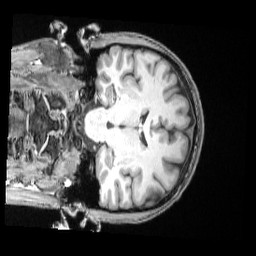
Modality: T1w
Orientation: coronal
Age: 22
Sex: male
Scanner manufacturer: siemens
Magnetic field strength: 3 T
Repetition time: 2 s
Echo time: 0.00339 s